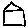
Label: house